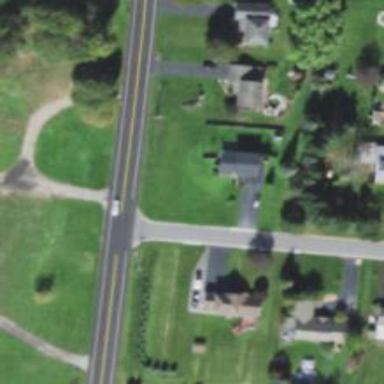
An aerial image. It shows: Stop road.